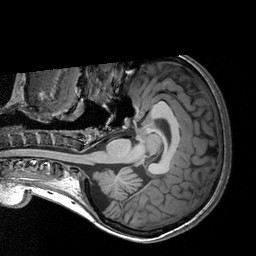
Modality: T1w
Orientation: axial